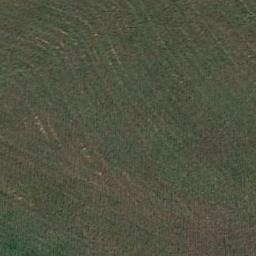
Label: meadow